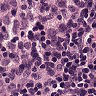
Metastatic tissue present: no